Question: I have kendo grid MVC like this:
'''
@(Html.NFSGrid<dynamic>("PortfolioGrid")
.Name("PortfolioGrid")
.EnableCustomBinding(true)
//.Selectable()
.BindTo(Model)
.DataSource(dataSource => dataSource
.Ajax()
.PageSize(countpaging)
.Model(m =>
{
foreach (var Allcoulms in (List<HtmlHelperGridBuilder.GridCol>)ViewData["ViewDataGridfildes"])
{
if (Allcoulms.ColumnName == "Id")
{
m.Id(Allcoulms.ColumnName);
}
else
{
m.Field(Allcoulms.ColumnName, Type.GetType("System.String")).Editable(true);
}
}
})
.ServerOperation(true)
.Read(read => read.Action("Read", "Portfolio").Data("portFolioNameSpace.additionalInfo")
)
)
.HtmlAttributes(new { style = "width:2000;" })
.Columns(columns =>
{
columns.Template(p => { }).ClientTemplate("<input name='selectedIds' type='checkbox' value="#=Id#" class='check_row' onchange='portFolioNameSpace.changeChk(event,this.checked,this);'/>")
.HeaderTemplate("<div style='background=#C7CA21 ;width= 40%'><input type='checkbox' style='outline: 2px solid #cfbe62' class='selectAll' onclick='portFolioNameSpace.buttonclick(event)'/></div>")
.HeaderHtmlAttributes(new { style = "text-align:center;" })
.Width(30);
columns.Template(@<text></text>).Title(T("rwnd").ToString()).Width(30).ClientTemplate("<a onclick='portFolioNameSpace.onclickFlowFPortfolio(event)'><i class='iconmain-showall'></i></a>");
columns.Template(@<text></text>).Title(T("Sl snd").ToString()).Width(50).ClientTemplate("<a onclick='portFolioNameSpace.GetFormData(event)'><i class='iconmain-Accepted'></i></a>");
foreach (var Allcoulms in (List<HtmlHelperGridBuilder.GridCol>)ViewData["ViewDataGridfildes"])
{
if (Allcoulms.ColumnName == "Id")
{
columns.Bound(Allcoulms.ColumnName).Visible(false);
}
else if (Allcoulms.ColumnName == "Subject")
{
columns.Bound(Allcoulms.ColumnName).Width(Allcoulms.ColumnWidth).Title(T(Allcoulms.ColumnTitle).ToString()).HtmlAttributes(new { style = "text-align:center;" });
}
else if (Allcoulms.ColumnName == "Comment")
{
columns.Bound(Allcoulms.ColumnName).Width(200).Title(T(Allcoulms.ColumnTitle).ToString()).HtmlAttributes(new { style = "text-align:center;" }).ClientTemplate("<input type="text" id="#=Id#" value="#=Comment#"/>");
}
else if (Allcoulms.ColumnName == "notViewdRows")
{
}
else
{
columns.Bound(Allcoulms.ColumnName).Width(Allcoulms.ColumnWidth).Title(T(Allcoulms.ColumnTitle).ToString()).HtmlAttributes(new { style = "text-align:center;" }).HeaderHtmlAttributes(new { style = "text-align:center;" });
}
}
})
.Pageable(pager => pager.Enabled(true))
.Scrollable()
.Filterable()
.Resizable(resize => resize.Columns((true)))
.Reorderable(reorder => reorder.Columns(true))
.Events(e => e
.DataBound("portFolioNameSpace.gridDataBound")
)
)
'''
so the problem is when the lengh of a coulmn is more than what i set in width it makes 2line like this picture so how can i make it 1ine without set specific width?

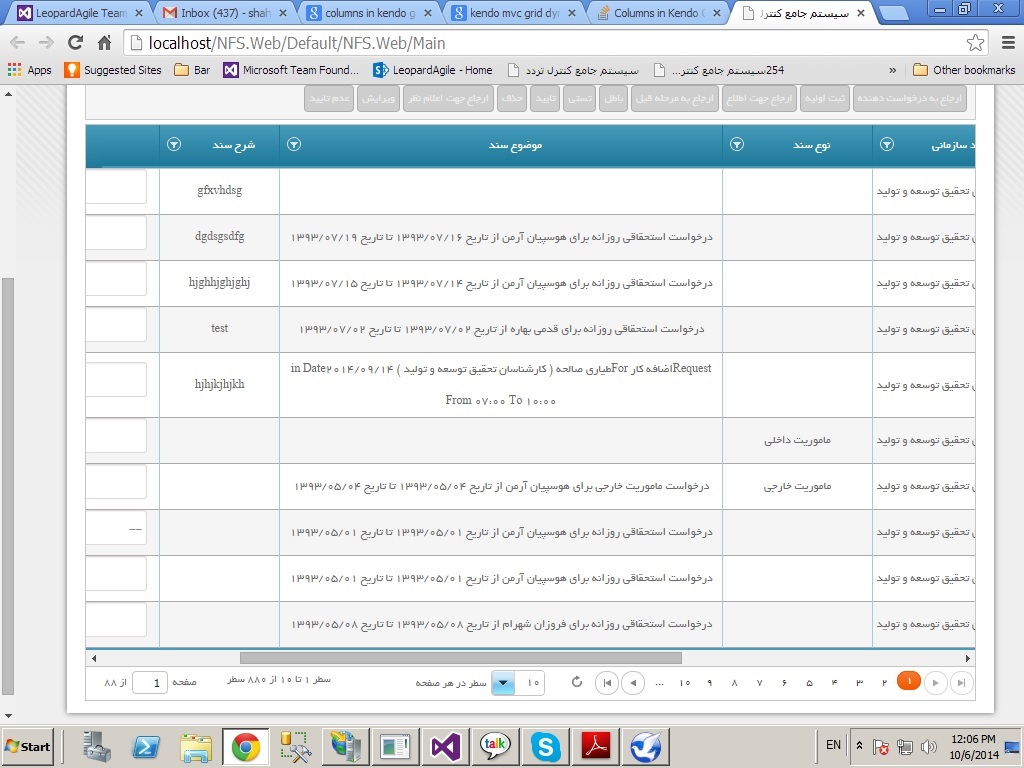
Answer: Add the CSS attributes 'overflow: hidden; white-space: nowrap;' to the column definition, something like this:
'''
columns.Bound(Allcoulms.ColumnName).Width(Allcoulms.ColumnWidth).Title(T(Allcoulms.ColumnTitle).ToString()).HtmlAttributes(new { style = "text-align:center; overflow: hidden; white-space: nowrap;" }).HeaderHtmlAttributes(new { style = "text-align:center;" });
'''
I tested and it works, see if it works for you too.
Since you're using column templates, you also have the option of adding the CSS properties directly in your CSS file or even inline (although the latter isn't a good practice)